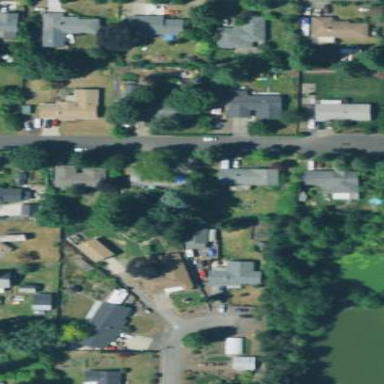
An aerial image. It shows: Residential area consisting of single-family homes.